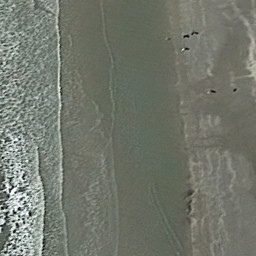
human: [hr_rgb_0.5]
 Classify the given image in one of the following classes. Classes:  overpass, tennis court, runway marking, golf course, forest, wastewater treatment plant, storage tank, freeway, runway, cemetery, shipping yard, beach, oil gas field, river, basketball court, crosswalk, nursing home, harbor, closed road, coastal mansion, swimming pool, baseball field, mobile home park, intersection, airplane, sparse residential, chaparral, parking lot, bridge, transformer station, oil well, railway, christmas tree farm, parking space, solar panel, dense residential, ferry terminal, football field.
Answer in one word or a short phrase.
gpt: beach